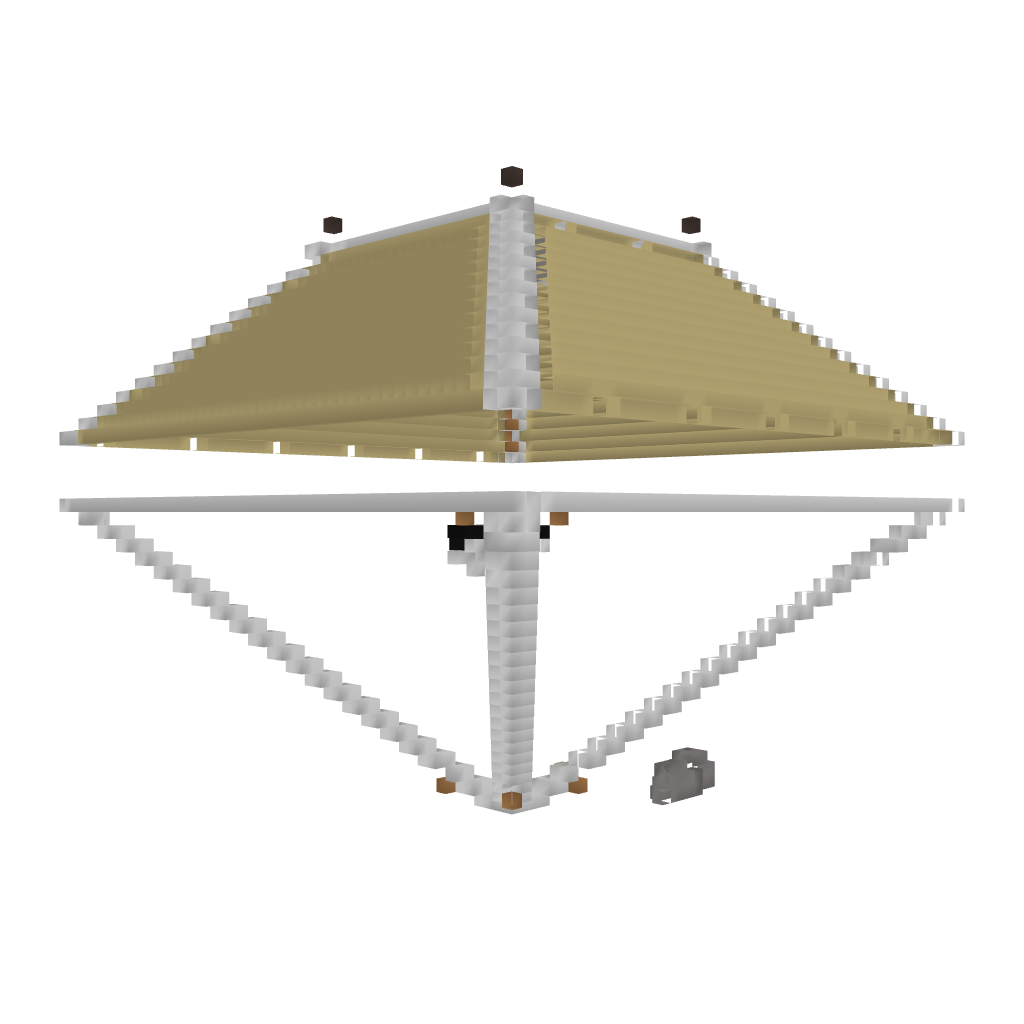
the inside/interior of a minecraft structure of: PvP arena